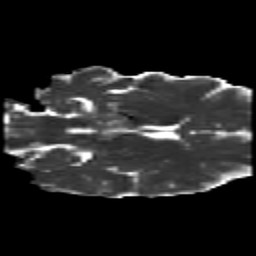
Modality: MD
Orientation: coronal
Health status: healthy
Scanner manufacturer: siemens
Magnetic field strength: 3 T
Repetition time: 10 s
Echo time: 0.092 s